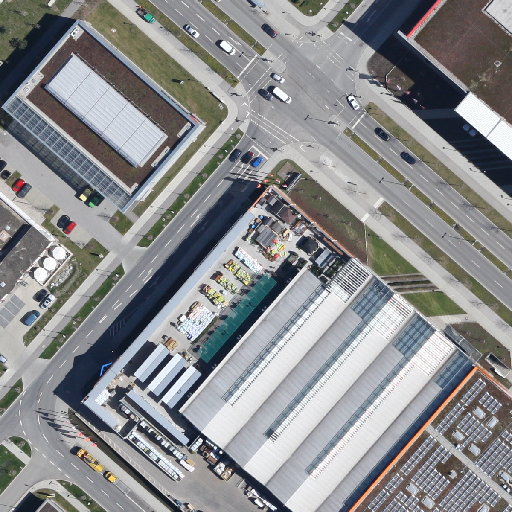
Referring expression: car driving on the road